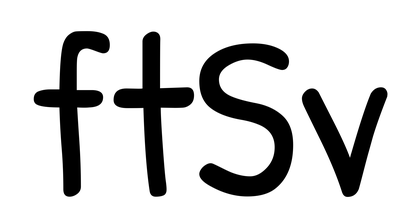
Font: PatrickHand-Regular